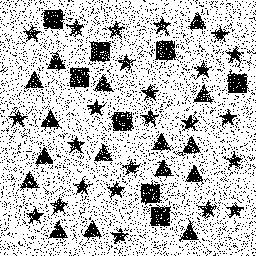
Squares: 8
Triangles: 16
Stars: 24
Total shapes: 48